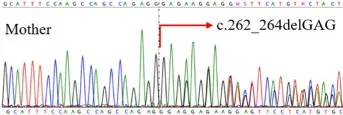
Findings for the mother. Sequencing of the IKBKG gene revealed the heterozygous variant c.262_264delGAG (red arrow) (B).
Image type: chart (chart)